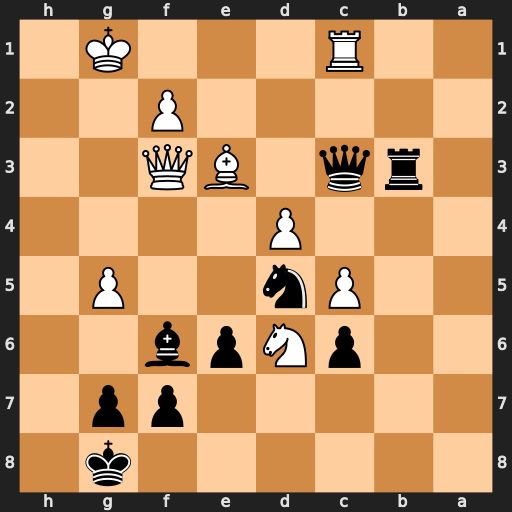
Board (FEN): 6k1/5pp1/2pNpb2/2Pn2P1/3P4/1rq1BQ2/5P2/2R3K1
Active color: b
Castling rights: -
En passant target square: -
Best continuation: Qxc1+ Bxc1 Rxf3